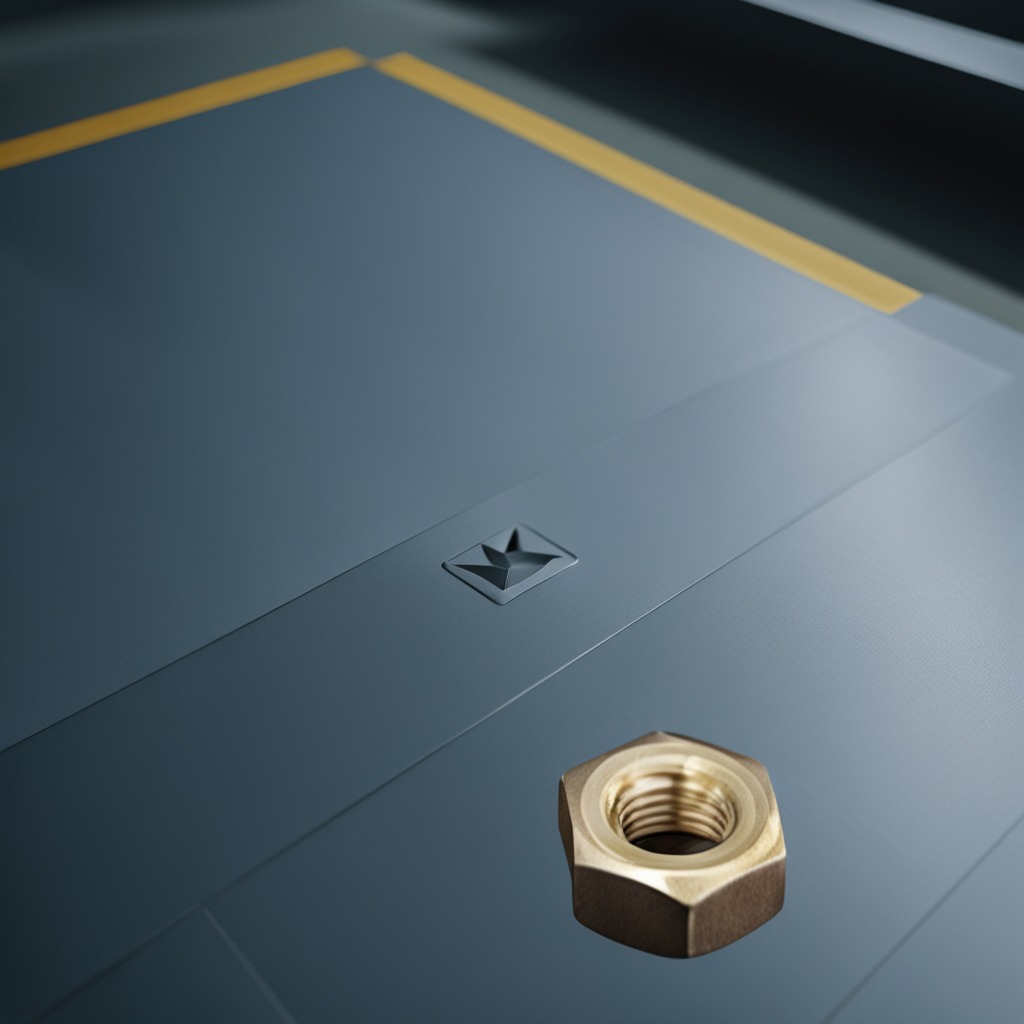
A metal nut is lying on the toolbox surface in an airplane hangar workshop.